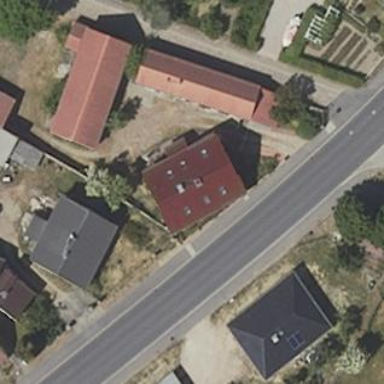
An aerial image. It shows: Building with gabled roof oriented along its structure. The roof is painted red.